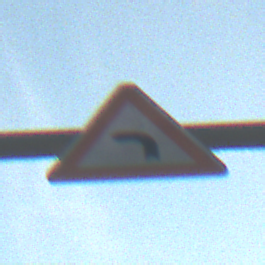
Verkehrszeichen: KurveLinks
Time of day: MorningAfternoon
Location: Outdoor (Suburban)
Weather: PartlyCloudy
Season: NotSpecified
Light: Natural